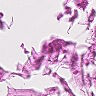
Metastatic tissue present: no